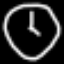
Label: clock